Question: My gui have a qmainwindow & with treeview on the left & right side their are some buttons & tableview in the middle of the GUI.
My Qmainwindow gui have an 'statusbar'.
Now i want a horizontal line at top of my statusbar so that it is shown separate from other widgets. (I want a horizontal line running for statusbar just like Toolbar as i have highlighted in red arrow ).
I have attached the picture for it.

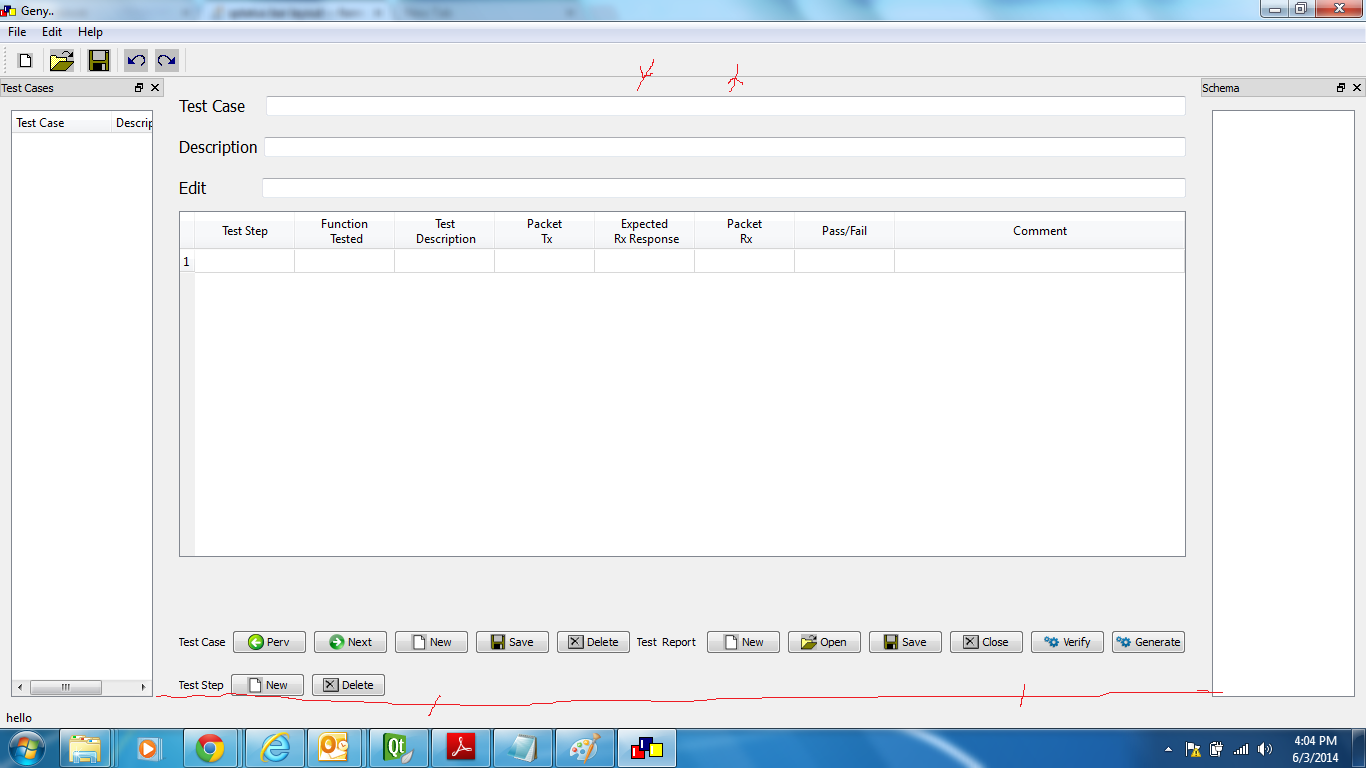
Answer: You can use a stylesheet to set a top-border to your 'QStatusBar' widget:
'''
setStyleSheet("QStatusBar{border-top: 1px outset grey;}");
'''